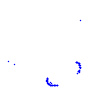
Particle: proton